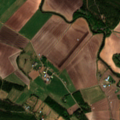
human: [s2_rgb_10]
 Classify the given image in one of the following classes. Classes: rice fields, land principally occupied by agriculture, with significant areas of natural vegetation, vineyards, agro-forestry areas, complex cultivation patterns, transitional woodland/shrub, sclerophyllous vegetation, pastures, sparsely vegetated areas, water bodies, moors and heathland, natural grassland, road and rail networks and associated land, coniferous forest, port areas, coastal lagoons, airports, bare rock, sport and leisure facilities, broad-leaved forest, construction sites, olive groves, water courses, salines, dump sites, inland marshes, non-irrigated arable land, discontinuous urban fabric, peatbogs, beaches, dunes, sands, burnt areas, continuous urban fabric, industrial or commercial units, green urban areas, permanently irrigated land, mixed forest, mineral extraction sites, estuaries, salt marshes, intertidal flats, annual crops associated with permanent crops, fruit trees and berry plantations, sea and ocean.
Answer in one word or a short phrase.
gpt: non-irrigated arable land, land principally occupied by agriculture, with significant areas of natural vegetation, coniferous forest, mixed forest